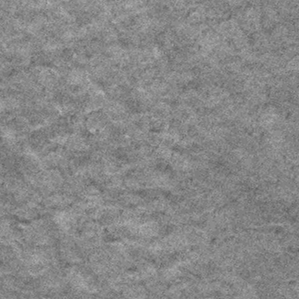
Label: frost